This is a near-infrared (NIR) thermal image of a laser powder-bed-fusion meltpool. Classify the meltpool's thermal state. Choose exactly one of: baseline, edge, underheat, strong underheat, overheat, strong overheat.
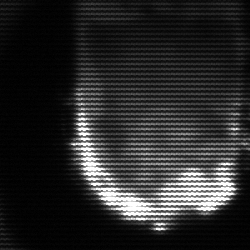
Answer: baseline